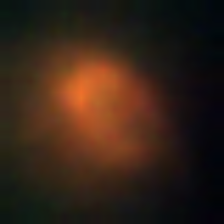
Taxon: NanoPlankton
Group: Other